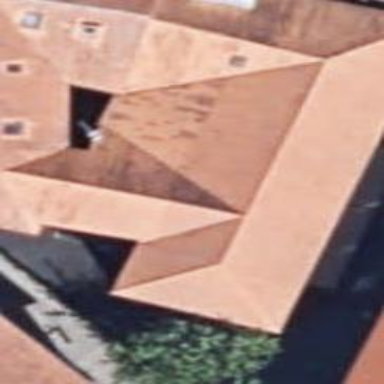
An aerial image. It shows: Restaurant.